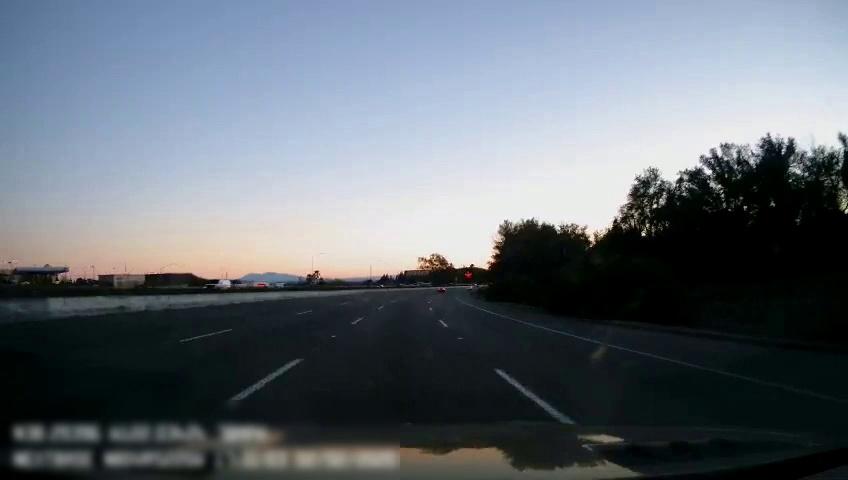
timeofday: Day
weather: Sunny
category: Drivable Space
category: Vehicles | SUV
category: Lanes | Current Lane
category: Lanes | Current Lane
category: Lanes | Alternate Lane
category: Lanes | Alternate Lane